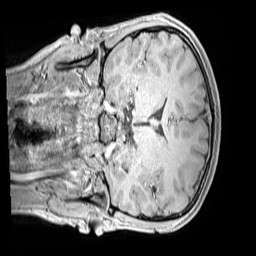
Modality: MP2RAGE
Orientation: coronal
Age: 11
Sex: male
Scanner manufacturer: siemens
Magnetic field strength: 3 T
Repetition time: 4 s
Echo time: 0.00299 s